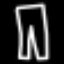
Label: pants